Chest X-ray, PA view. Patient: 69 years old, sex M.
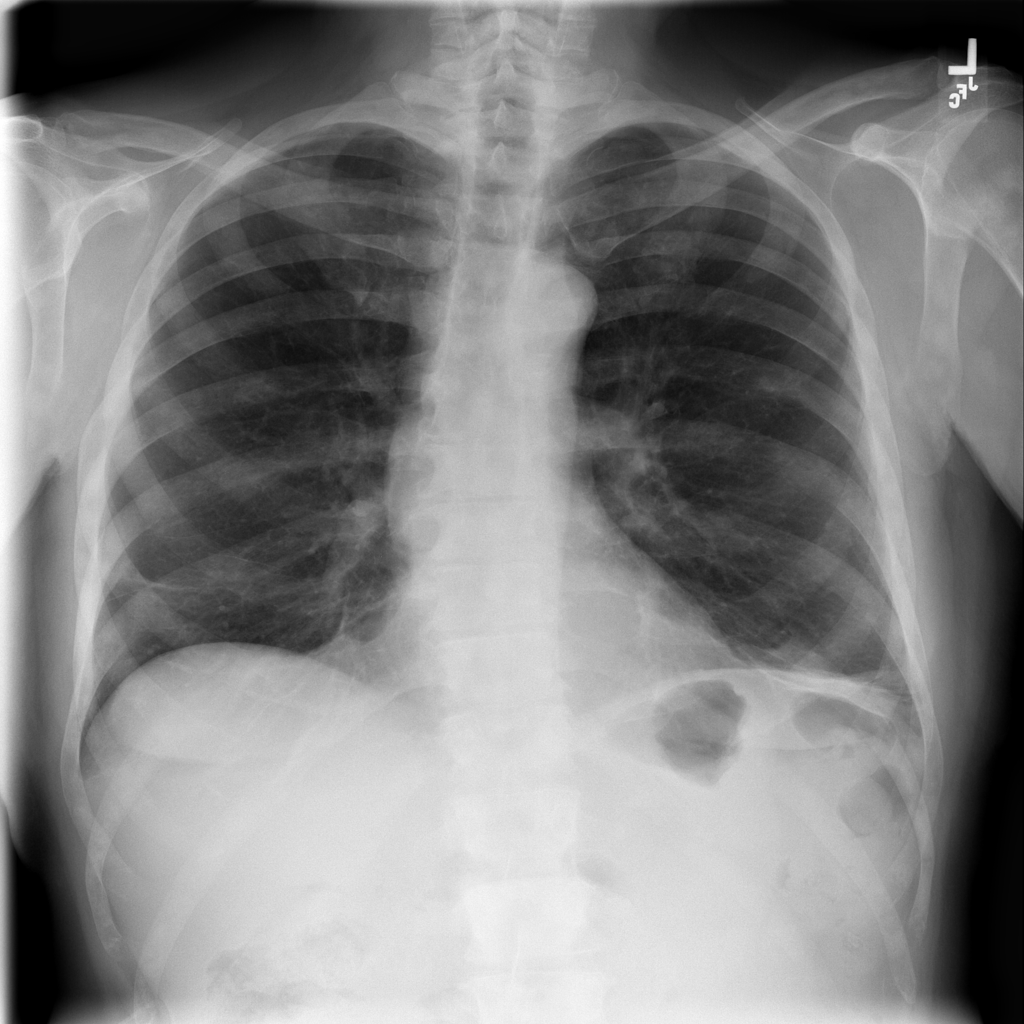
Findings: No Finding